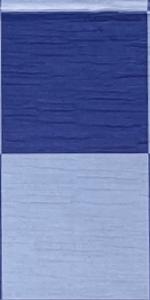
Label: Empty